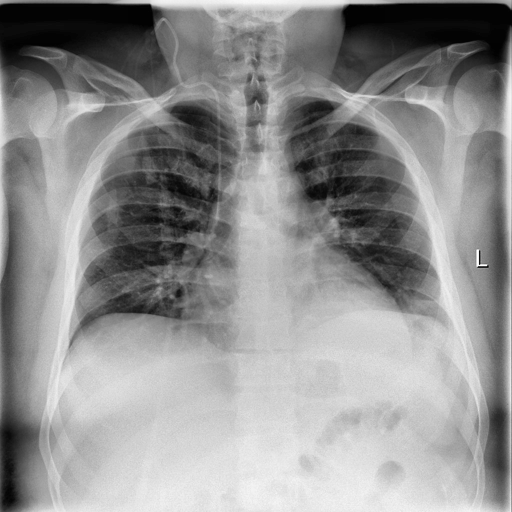
Finding: NORMAL